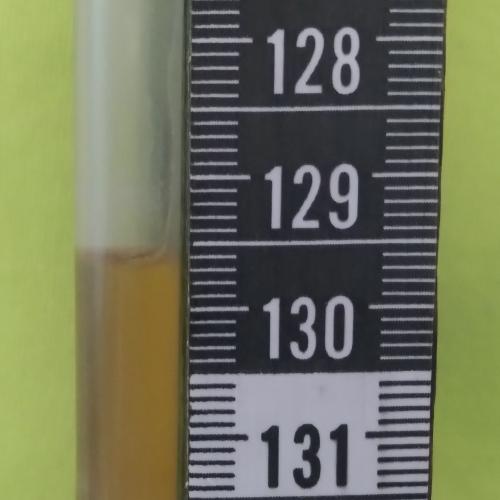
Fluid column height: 129.6 cm